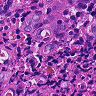
Metastatic tissue present: yes